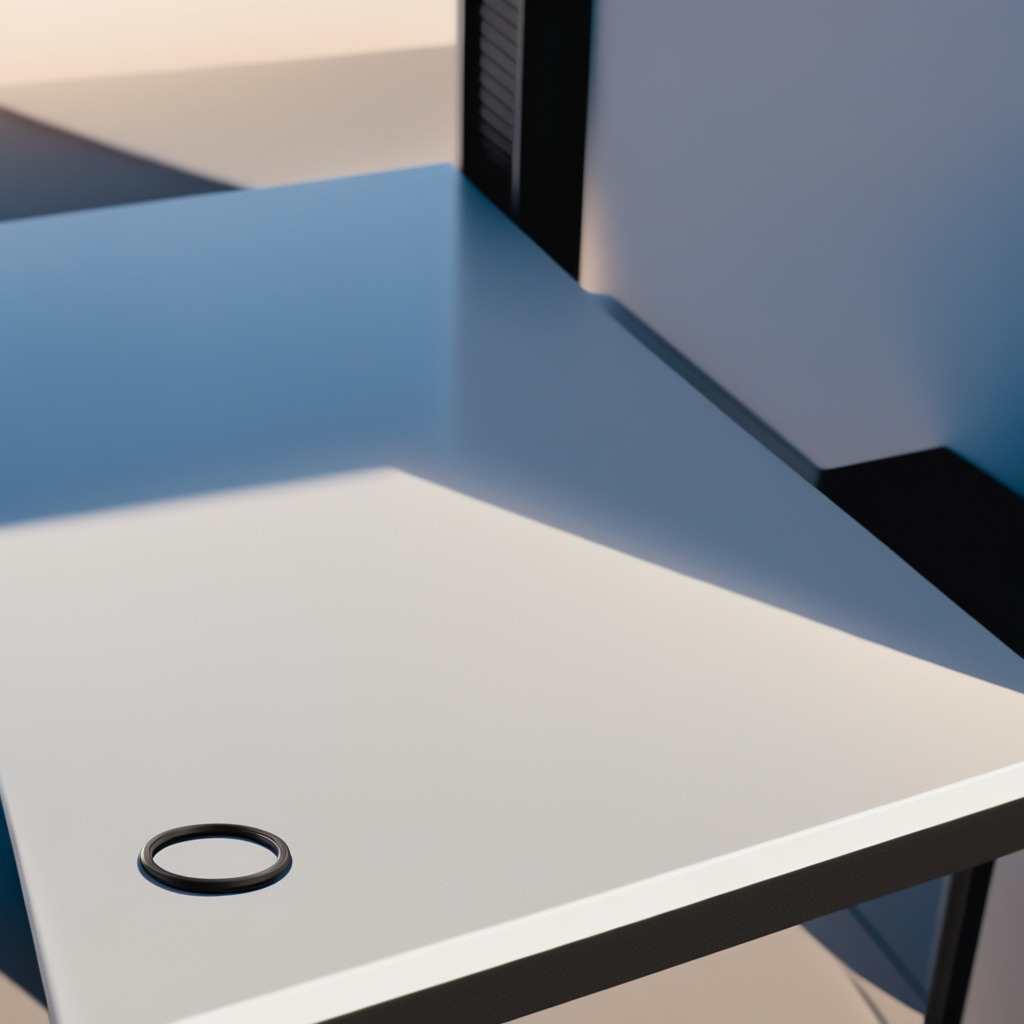
A rubber O-ring lying on the table.